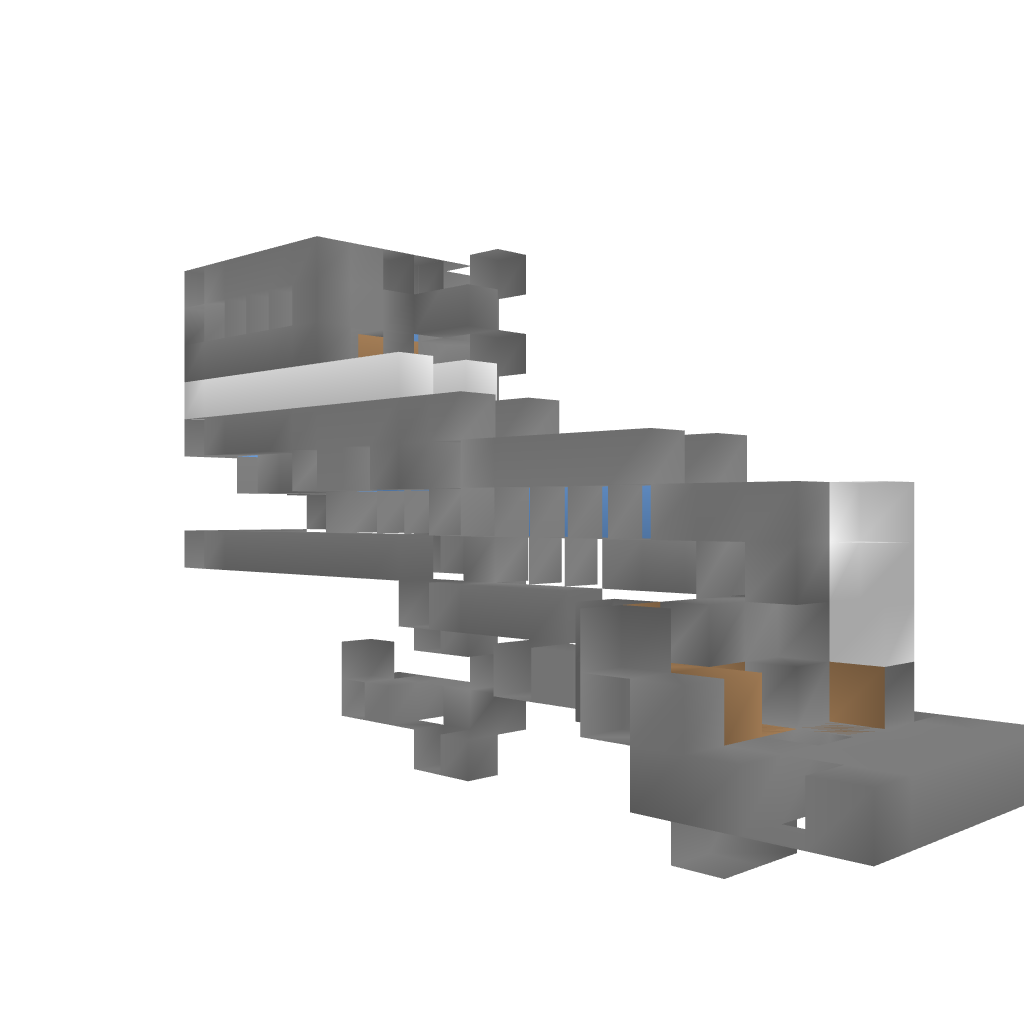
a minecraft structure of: Chicken Farm+Cooker bad low quality